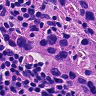
Metastatic tissue present: yes